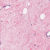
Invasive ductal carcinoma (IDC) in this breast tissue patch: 0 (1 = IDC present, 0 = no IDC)